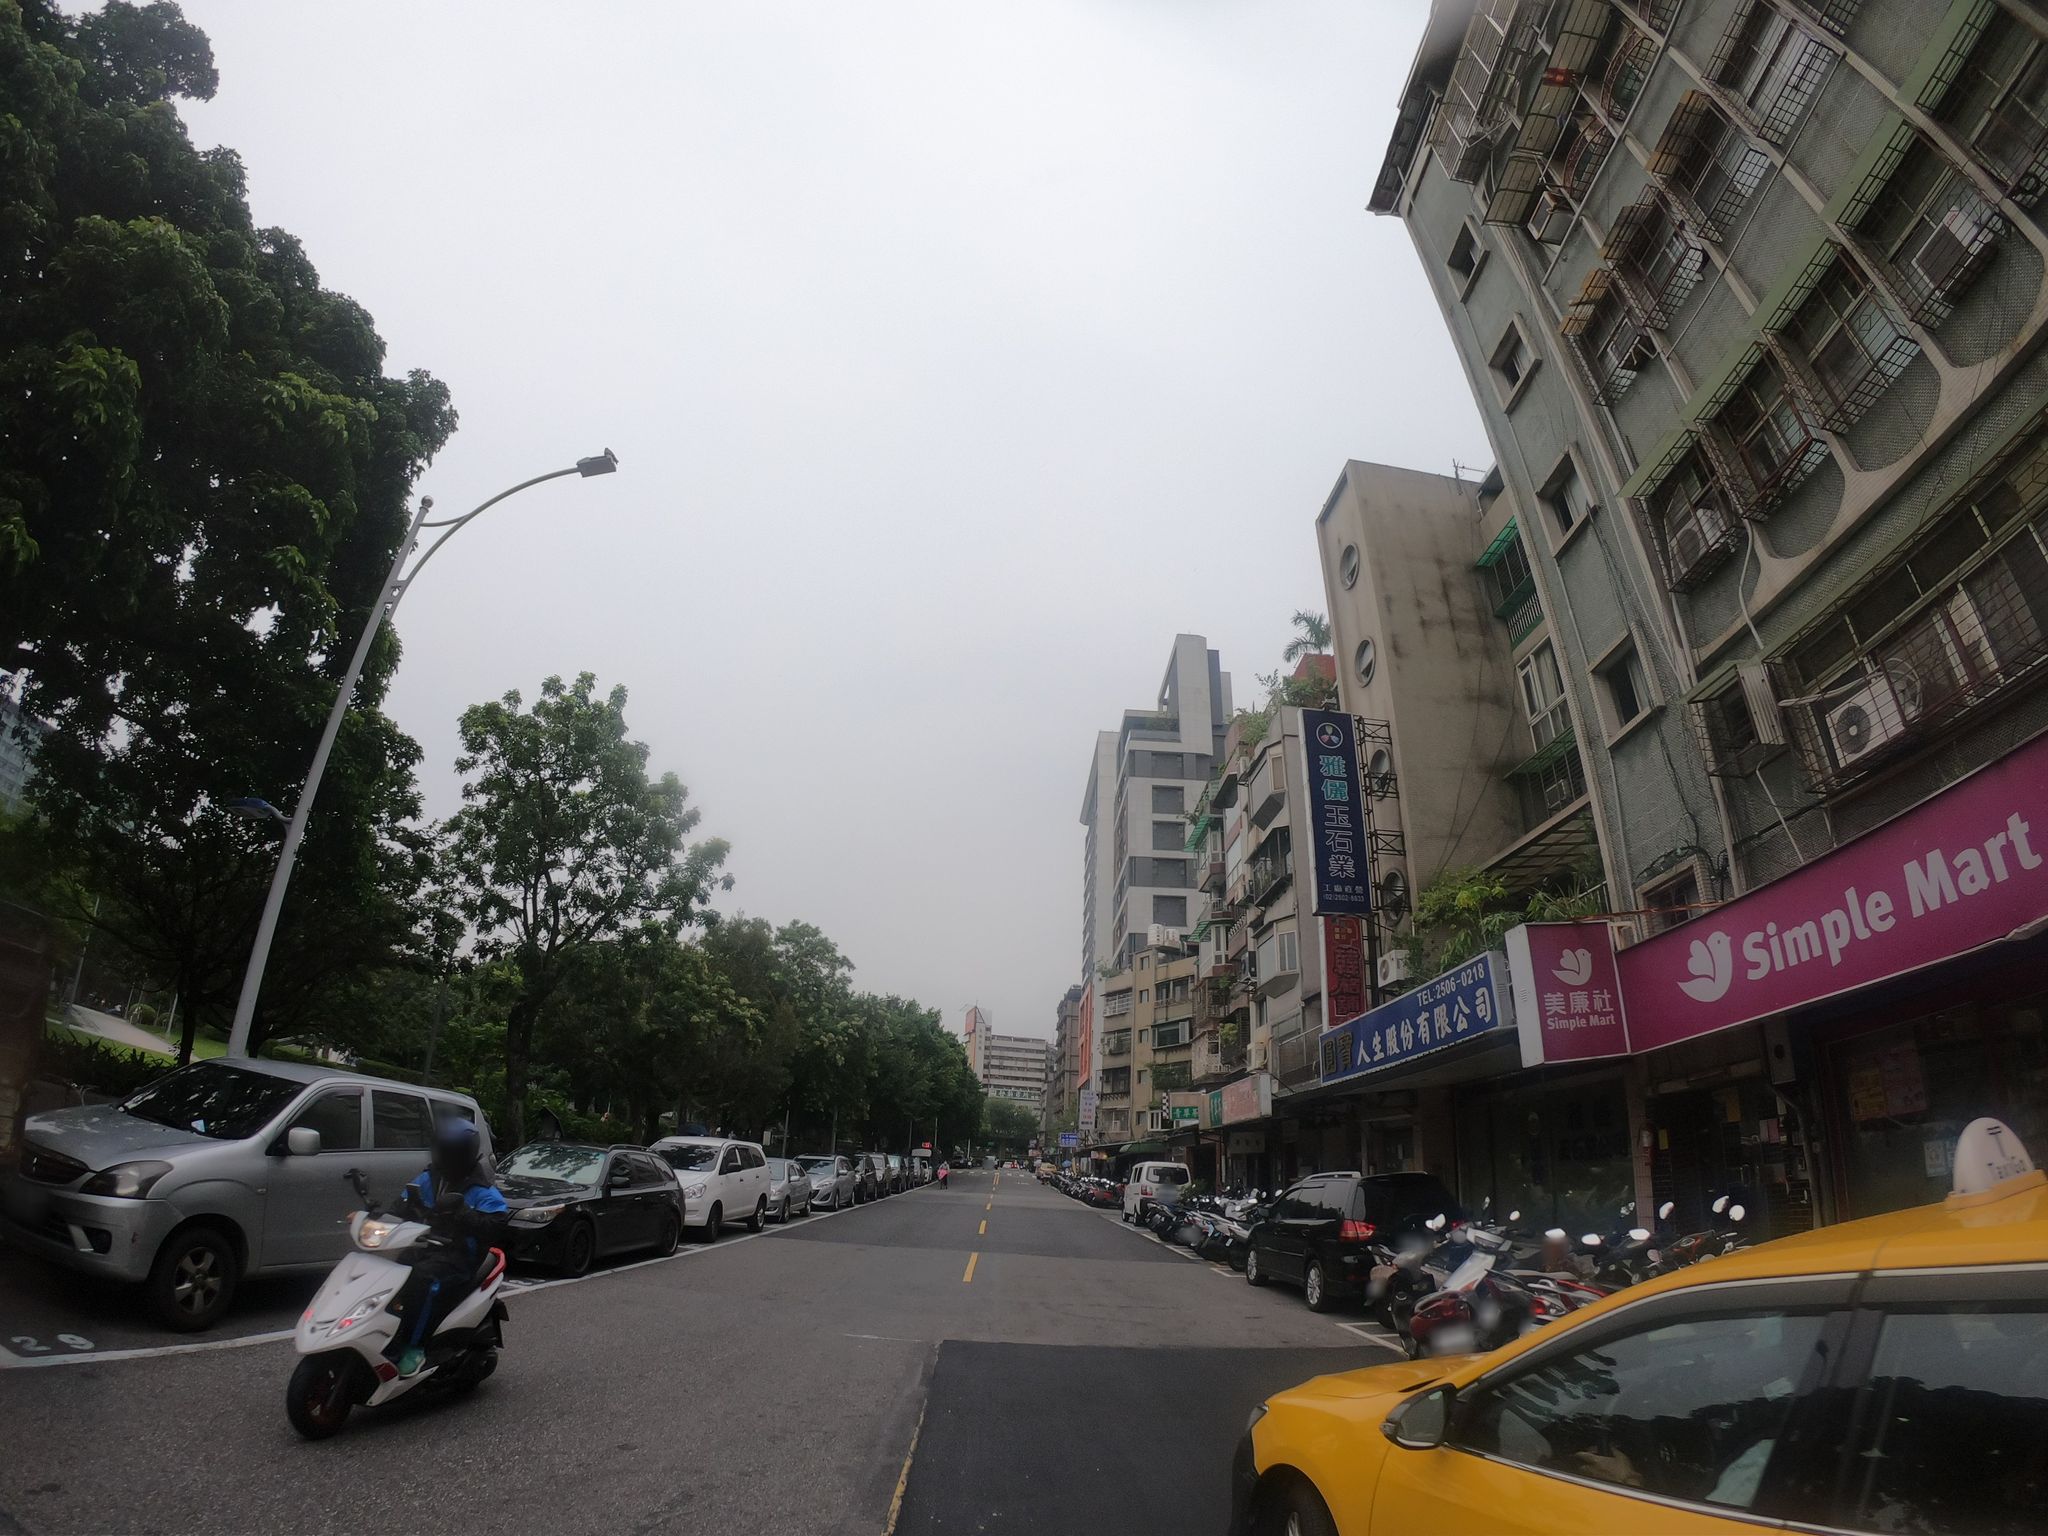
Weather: clear
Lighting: day
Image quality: good
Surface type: driving surface
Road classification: tertiary
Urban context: urban centre
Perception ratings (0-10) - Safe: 6.96, Lively: 9.1, Beautiful: 4.07, Boring: 0.25, Depressing: 3.79, Wealthy: 7.69